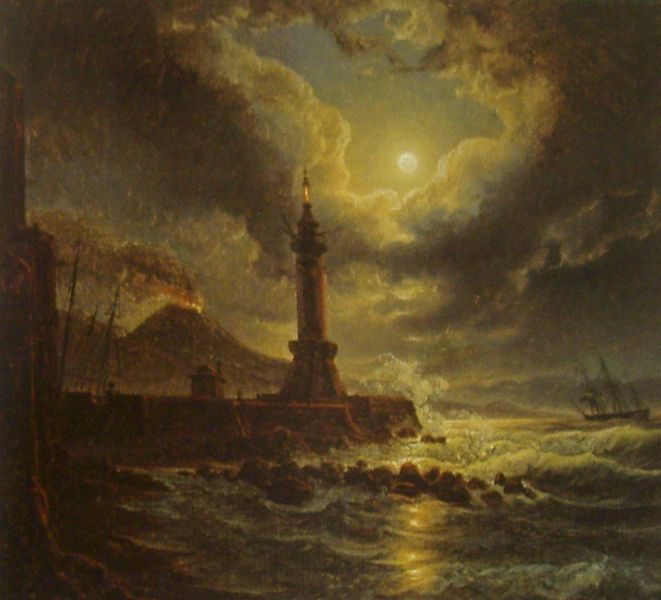
Titel: Leuchtturm im Hafen von Neapel bei Mondschein
Künstler: Joseph Rebell
Standort: Wien
Institution: Österreichische Galerie im Belvedere
Schlagwörter: berg, blau, dunkel, felsen, feuer, gewitter, himmel, meer, schatten, wasser, wolken, gelb, landschaft, ocker, see, ufer, braun, frankreich, grau, licht, nacht, schwarz, weiss, ausblick, dach, gebäude, haus, rot, beige, stein, steine, dämmerung, horizont, wind, rauch, sonne, insel, land, boot, kamin, turm, gischt, küste, schiff, schiffe, segel, segelboot, welle, wellen, mast, segelschiff, berge, fels, gebirge, mauer, hafen, kai, masten, romantik, schaum, aufgewühlt, brandung, pier, schiffbruch, seenot, sturm, unwetter, vernet, vorsprung, wellengang, wogen, reflexion, klippe, mond, glut, lava, vulkan, mole, leuchtturm, mondschein, blua, stadtmauer, schaumkronen, lich, wellenkamm, asche, ausbruch, vollmond, vesuv, vulkanausbruch, inseln, tosen, festland, neapel, leuchtfeuer, stadthaus, geböude, wolkenbruch, dreimaster, mondnacht, duster, strum, ethna, etna, magma, golf von neapel, stuem, leutturm, schnellen, onseln, schiffnot, wegweisser, wasserurm, svhiffbruch